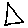
Label: triangle